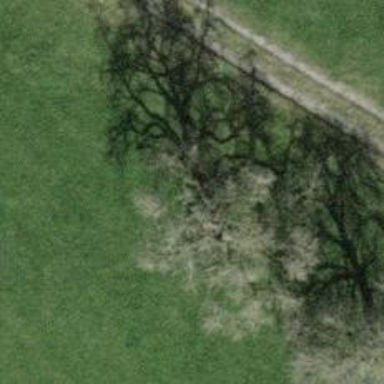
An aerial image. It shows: Beautiful tree in nature.